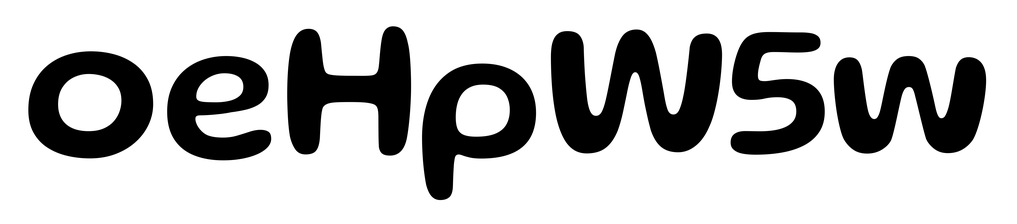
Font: Gluten_Medium